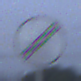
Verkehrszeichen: EndeSaemtlicherBegrenzungen
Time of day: SunriseSunset
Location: Outdoor (Suburban)
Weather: PartlyCloudy
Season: NotSpecified
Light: Natural